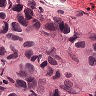
Metastatic tissue present: yes